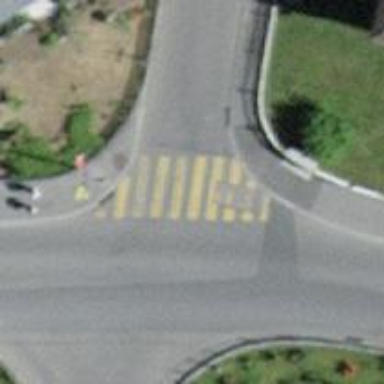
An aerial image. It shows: Zebra crossing on the road.